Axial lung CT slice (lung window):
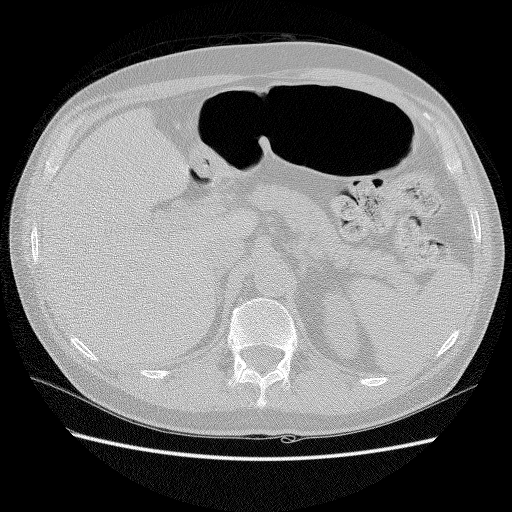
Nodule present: no